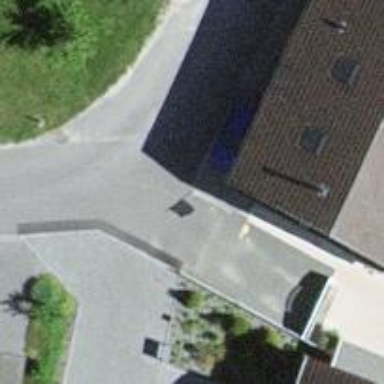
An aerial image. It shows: Driveway leading to service road.